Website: crate-barrel
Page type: customer-info-address
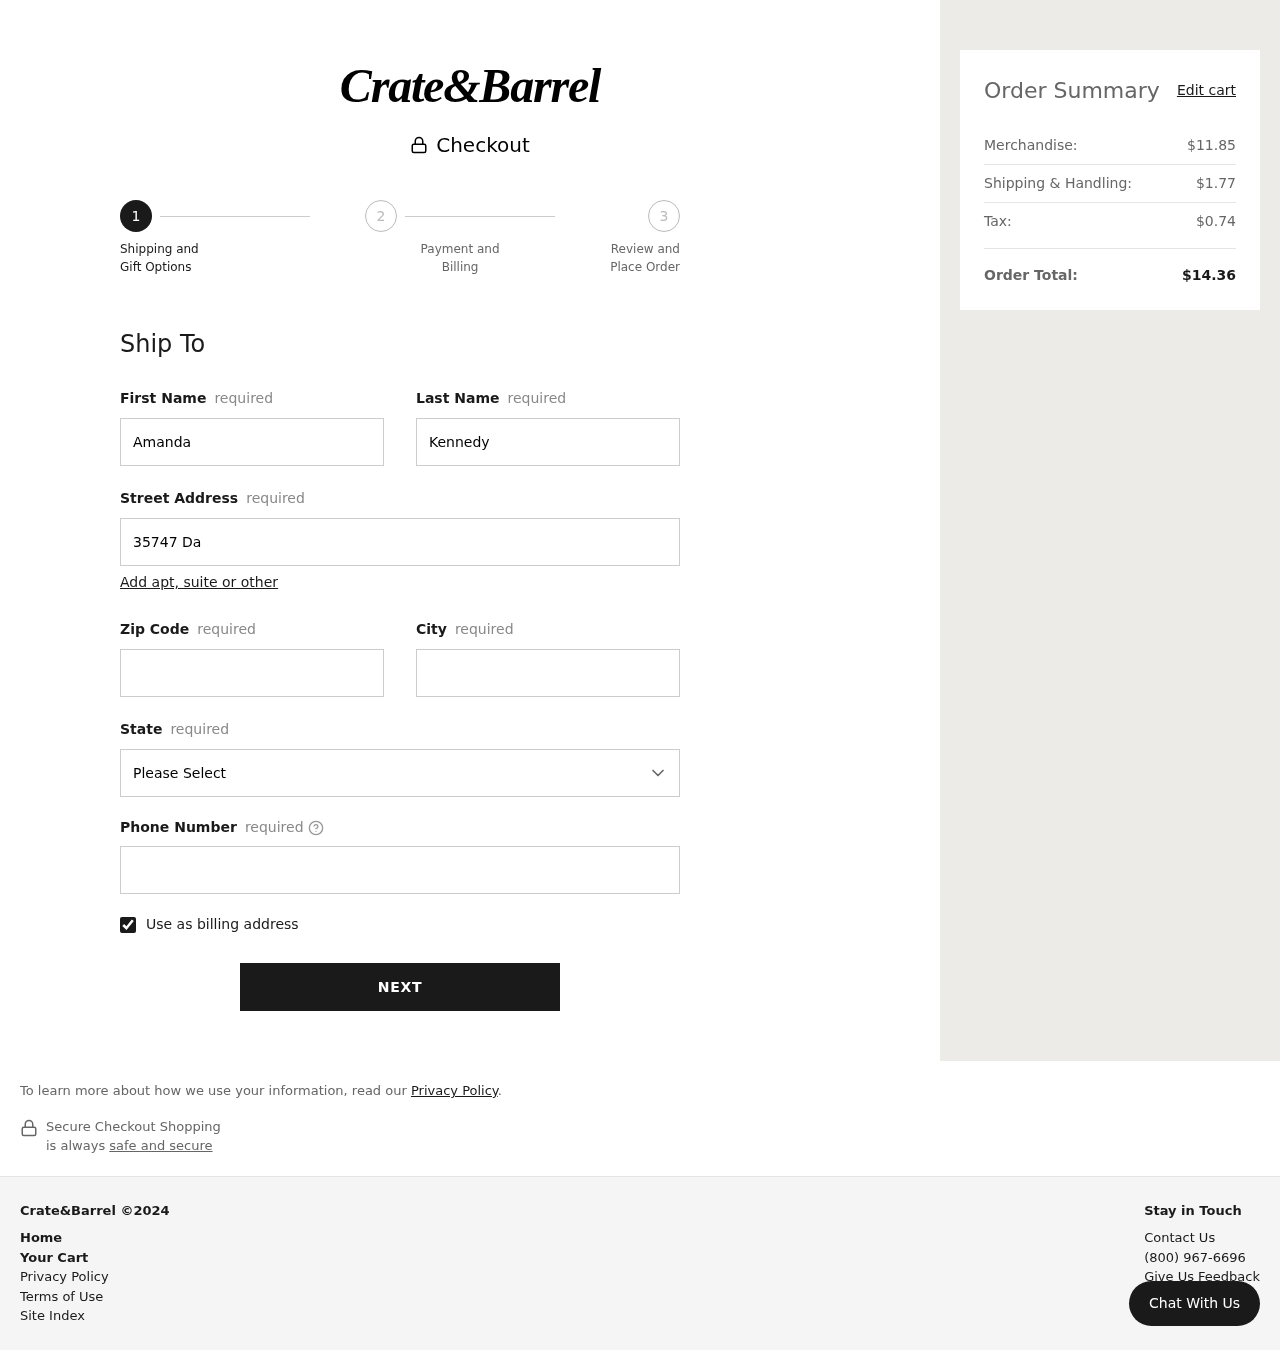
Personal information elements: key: PII_CITY
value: Harrisshire
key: PII_FIRSTNAME
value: Amanda
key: PII_LASTNAME
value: Kennedy
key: PII_PHONE
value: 5619394635
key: PII_POSTCODE
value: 55113
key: PII_STATE
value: Minnesota
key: PII_STREET
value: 35747 Dawn Fords Apt. 986
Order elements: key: ORDER_SUBTOTAL
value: $11.85
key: ORDER_SHIPPING_COST
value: $1.77
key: ORDER_TAX
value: $0.74
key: ORDER_TOTAL
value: $14.36